Question: So If I have for example an image like this:

Will it load faster if its written in JS, in canvas? Or is it faster to have it in PNG or JPG or GIF?
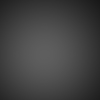
Answer: That depends on your network latency, and for images of nontrivial size, on the bandwidth available both on your server's end and on the user's end. High latency and low bandwidth would increase the odds that a canvas-based solution would be faster.
Canvas-based image drawing speed also varies drastically betweeen browsers. Here are some fairly outdated results:
<URL>
Since then Chrome has advanced 4 versions, the Firefox team has put a lot of work into performance in Firefox 4, and IE9 has arrived with hardware acceleration. But it can give you an idea of the variability at least.